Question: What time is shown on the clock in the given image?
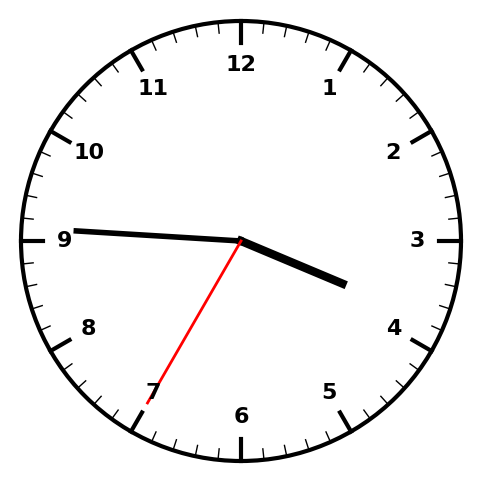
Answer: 03:45:35